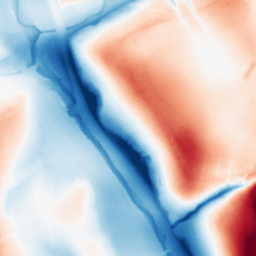
Category: classical
Decomposition family: gaussian_anisotropic
Decomposition parameters: sigma_x: 50
sigma_y: 2
Upsampling method: quartic
Upsampling parameters: scale: 8
Upsampling scale: 8